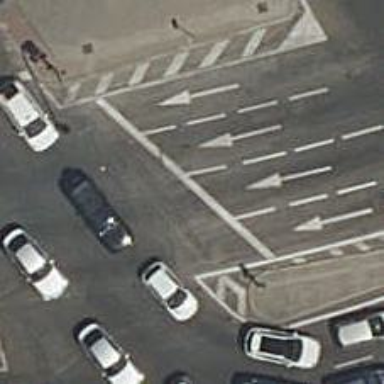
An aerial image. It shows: Road with traffic signals.